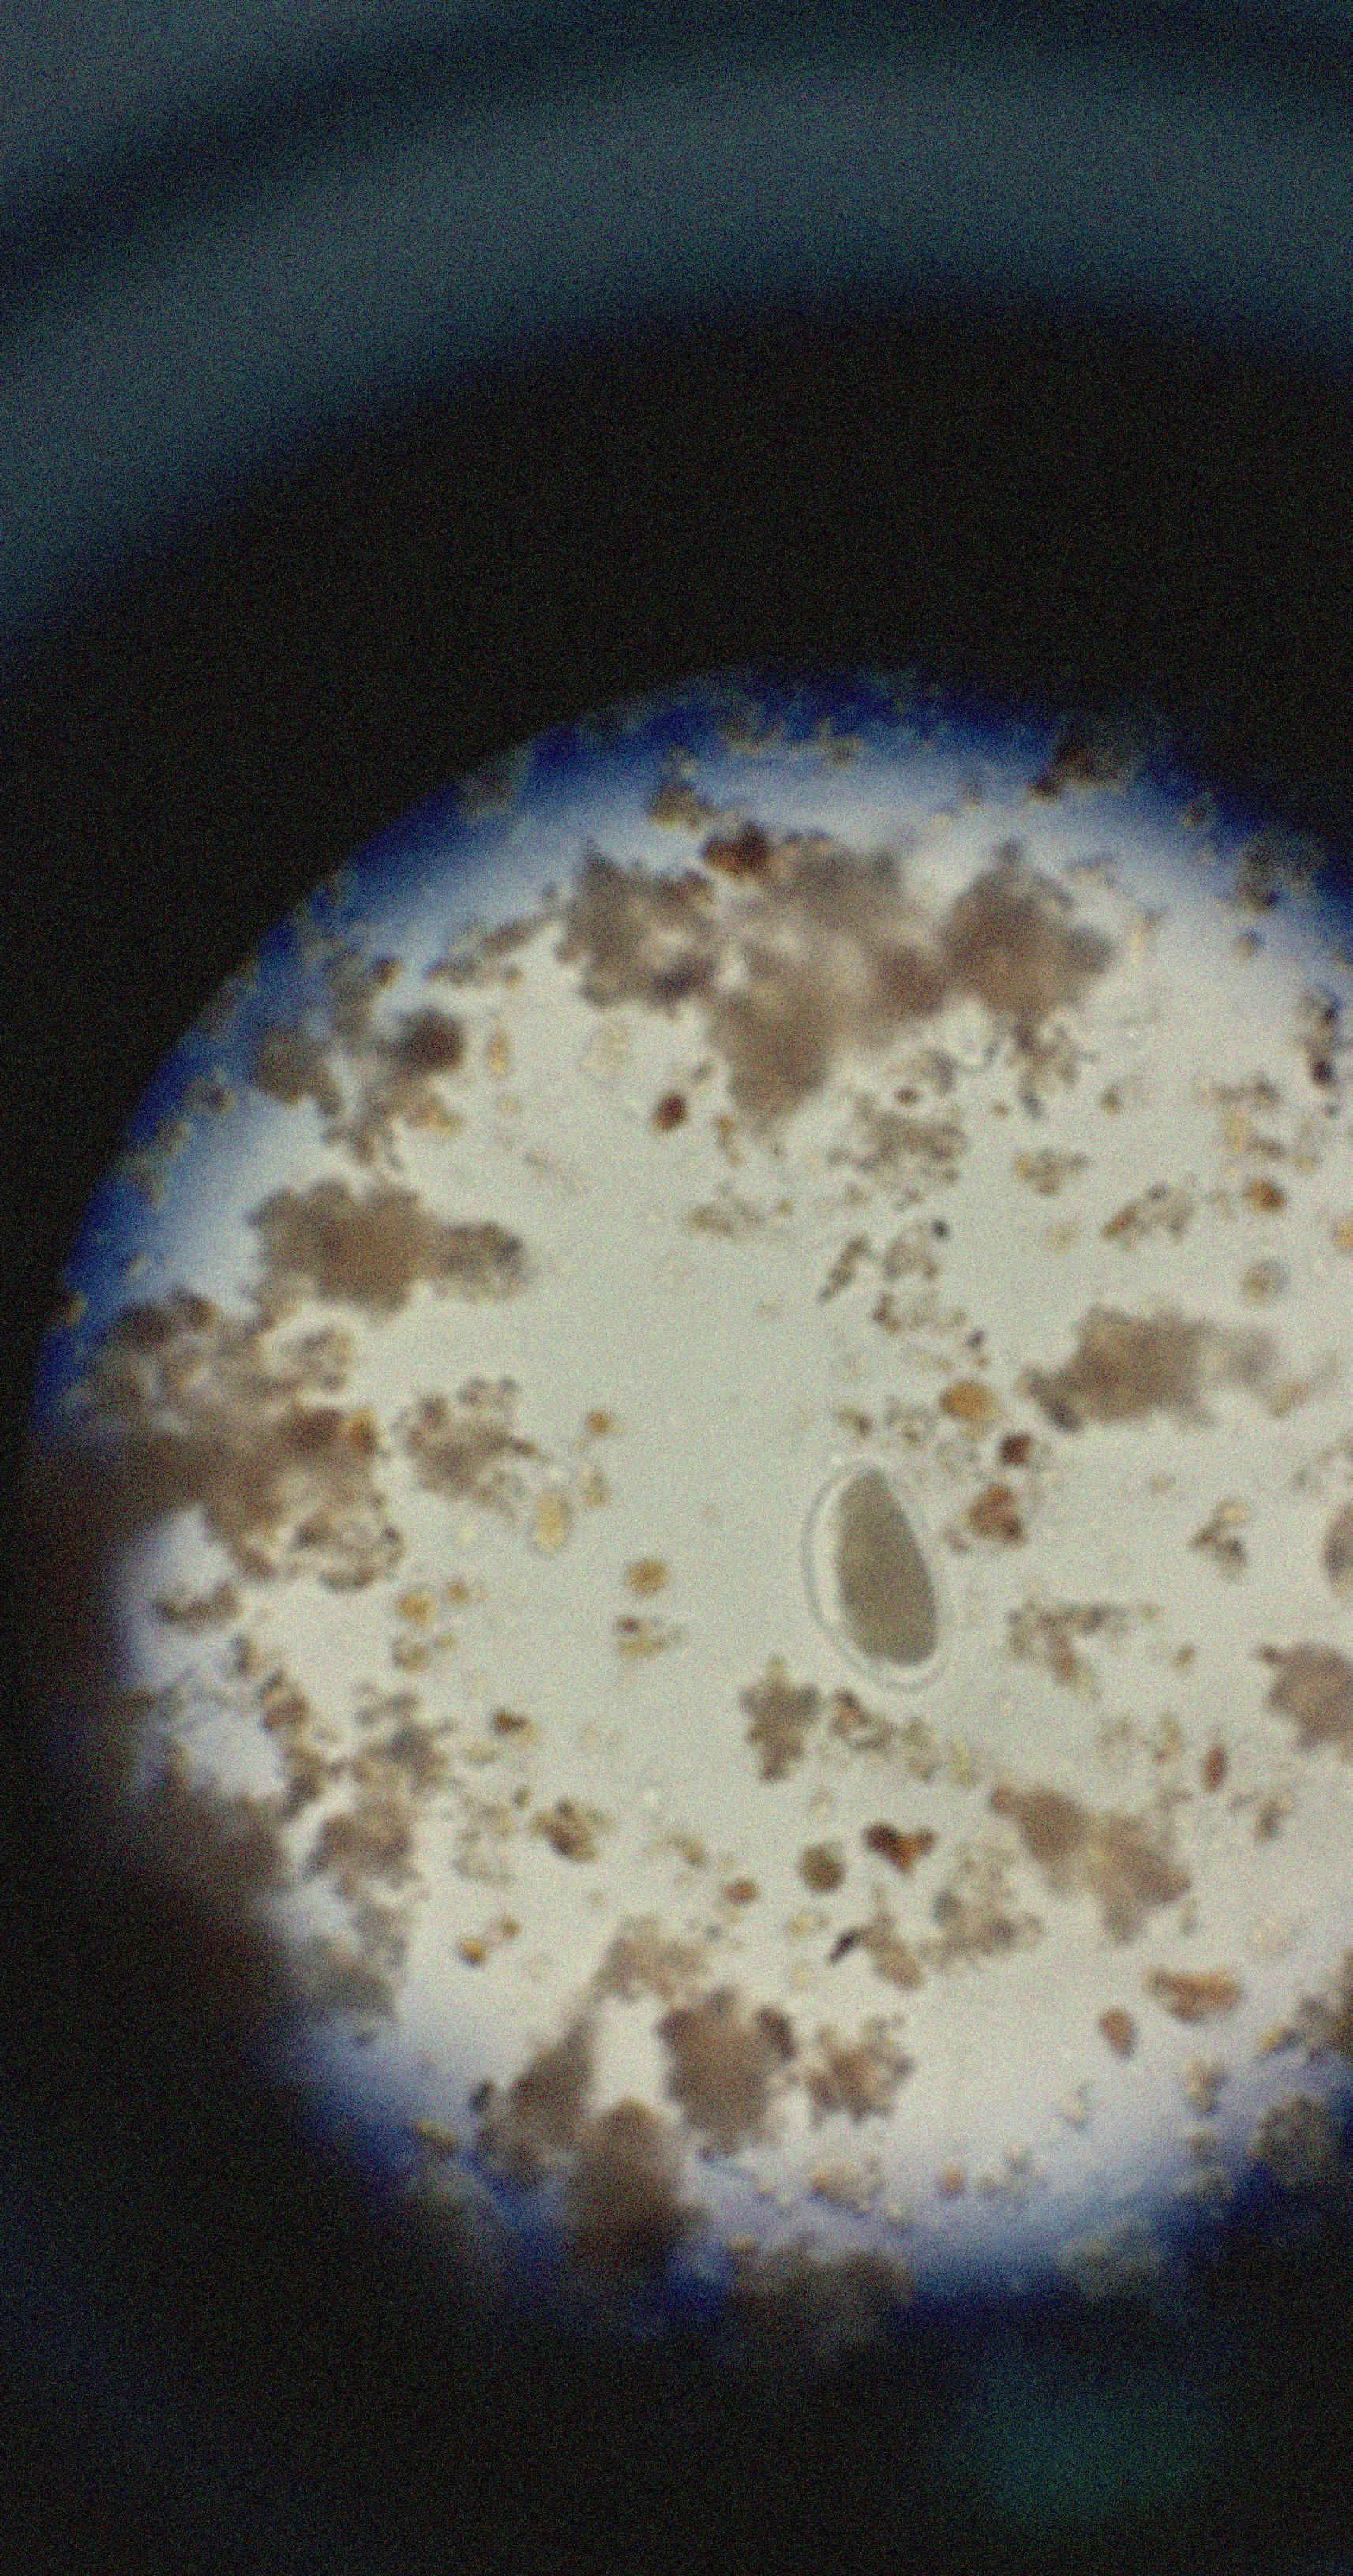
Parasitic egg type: Hookworm egg